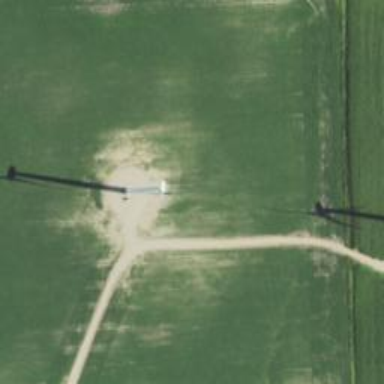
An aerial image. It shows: Horizontal axis wind turbine generating power from wind.